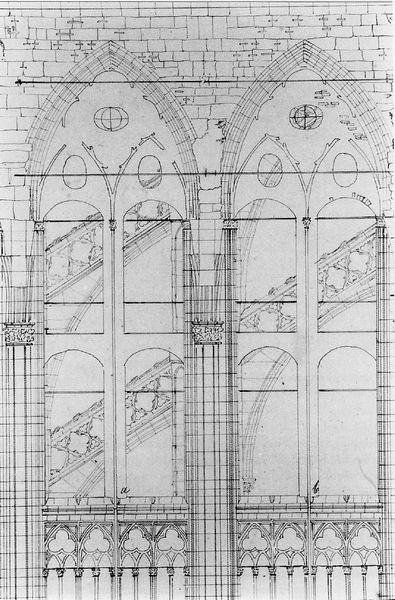
Titel: Kölner Dom St. Peter und Maria
Standort: Köln, Dom (EU - D - NRW)
Schlagwörter: fenster, glas, schwarz, skizze, stützen, säule, säulen, weiss, zeichnung, ornament, wand, architektur, steine, brücke, kirche, gotik, kreis, rund, bogen, mauer, romantik, treppe, treppen, detail, fugen, dom, druck, schwarz-weiß, bleistift, entwurf, ziegelsteine, gotisch, spitzbogen, romanik, plan, lineal, streben, bauzeichnung, ziegl